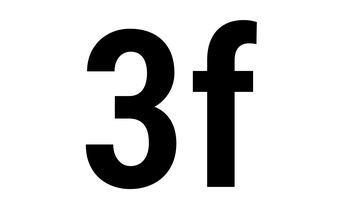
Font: Roboto_Condensed_SemiBold